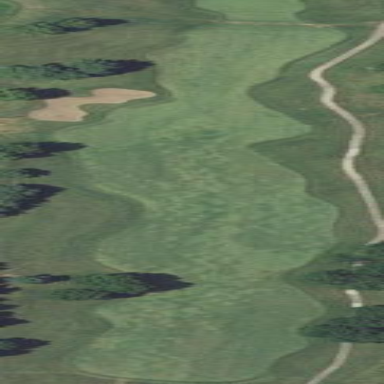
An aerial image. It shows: Golf fairway surrounded by grass.